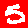
Digit: 5